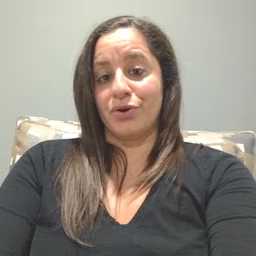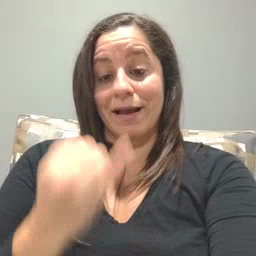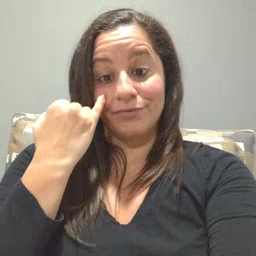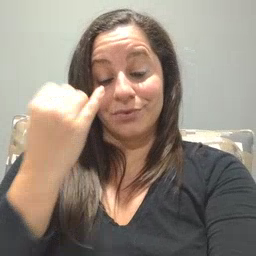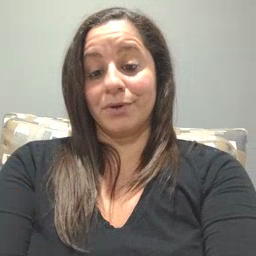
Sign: if